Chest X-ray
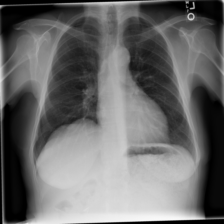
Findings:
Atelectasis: negative
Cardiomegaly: negative
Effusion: negative
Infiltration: negative
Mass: negative
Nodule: negative
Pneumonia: negative
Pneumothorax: negative
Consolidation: negative
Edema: negative
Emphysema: negative
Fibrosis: negative
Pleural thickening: negative
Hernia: negative